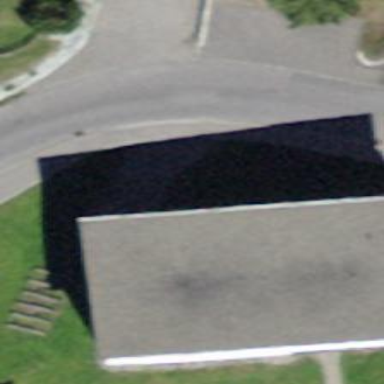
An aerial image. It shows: School building with flat roof.